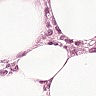
Metastatic tissue present: yes